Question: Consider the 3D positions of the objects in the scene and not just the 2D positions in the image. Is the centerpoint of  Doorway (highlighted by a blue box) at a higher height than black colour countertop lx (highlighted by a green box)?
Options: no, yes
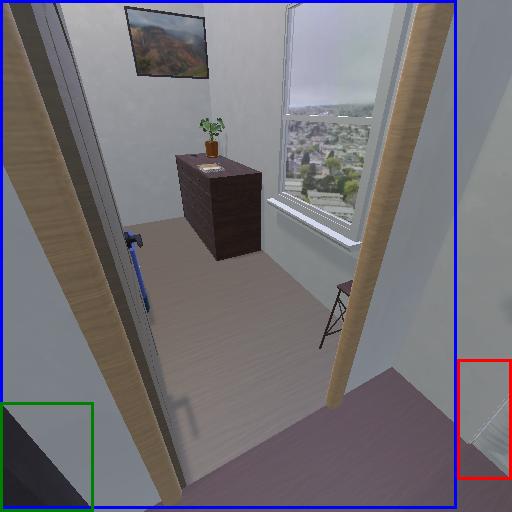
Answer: no